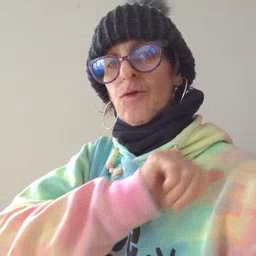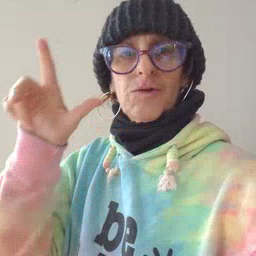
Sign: all